Interaction volume radius: 10 \u00c5
Interaction volume height: 25 \u00c5
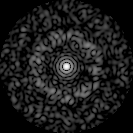
Disorder parameter: 0.8296